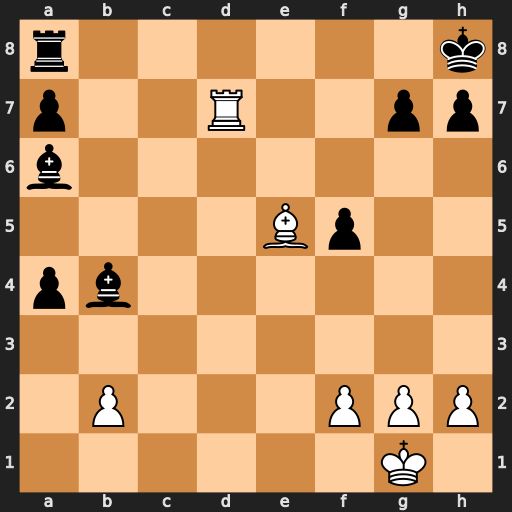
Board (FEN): r6k/p2R2pp/b7/4Bp2/pb6/8/1P3PPP/6K1
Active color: w
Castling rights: -
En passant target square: -
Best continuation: Rxg7 Re8 Re7+ Kg8 Rxe8+